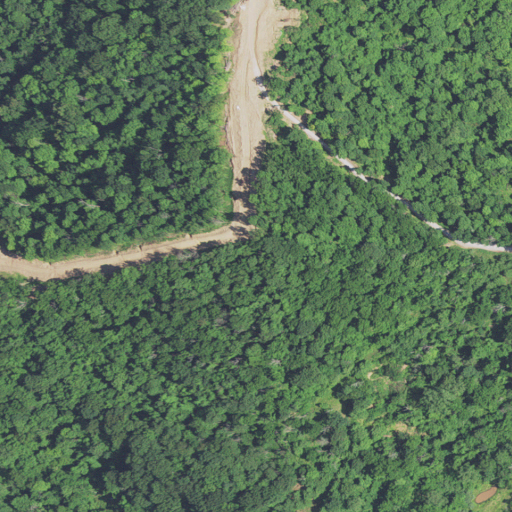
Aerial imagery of mountain in West Virginia named Owlshead containing deciduous forest and grassland